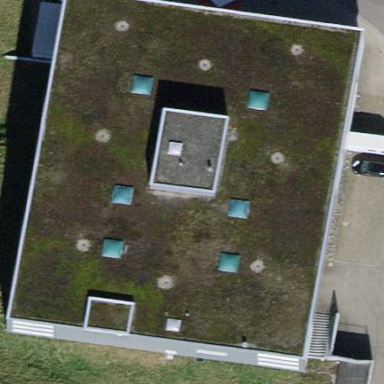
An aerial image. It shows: Flat-roofed commercial building.